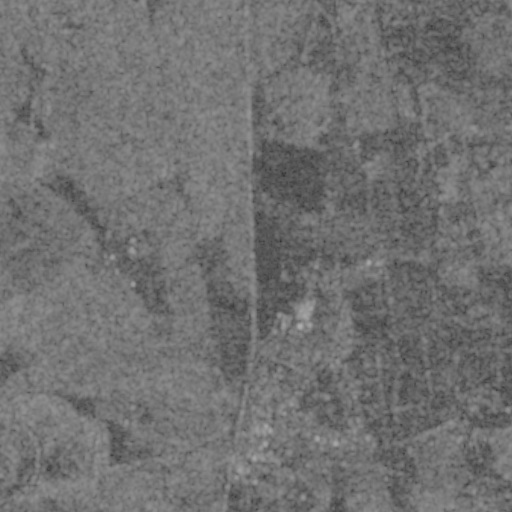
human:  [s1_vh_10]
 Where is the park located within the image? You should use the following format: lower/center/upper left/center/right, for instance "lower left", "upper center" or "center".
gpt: The park is located in the lower center of the image.
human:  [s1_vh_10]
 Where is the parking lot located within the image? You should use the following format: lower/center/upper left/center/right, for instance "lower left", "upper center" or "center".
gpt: The parking lot is located in the lower center of the image.
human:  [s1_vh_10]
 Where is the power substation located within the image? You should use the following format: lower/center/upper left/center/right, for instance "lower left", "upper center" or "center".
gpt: The power substation is located in the lower center of the image.
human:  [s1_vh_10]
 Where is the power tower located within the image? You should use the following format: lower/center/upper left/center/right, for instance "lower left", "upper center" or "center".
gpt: The power tower is located in the lower right of the image.
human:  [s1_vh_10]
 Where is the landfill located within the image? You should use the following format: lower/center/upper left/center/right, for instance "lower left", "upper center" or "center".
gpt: There is no landfill in the image.

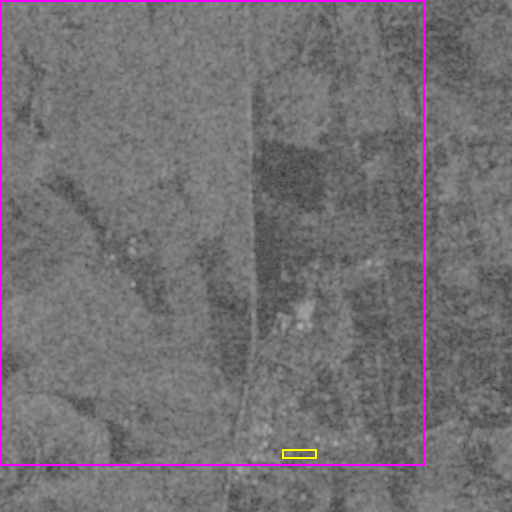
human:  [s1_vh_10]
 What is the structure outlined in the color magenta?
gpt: The structure outlined in magenta is a crop field.
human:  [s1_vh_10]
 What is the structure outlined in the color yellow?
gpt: The structure outlined in yellow is a park.
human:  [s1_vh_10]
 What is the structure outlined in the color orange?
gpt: There is no orange outline.